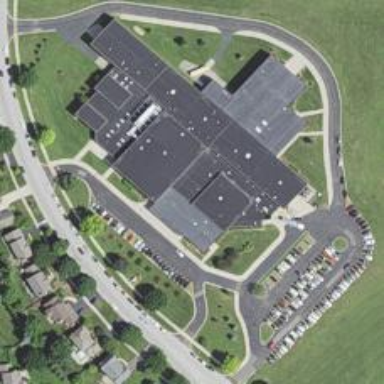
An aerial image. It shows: School used for education purposes.